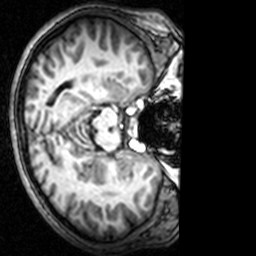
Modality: T1w
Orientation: axial